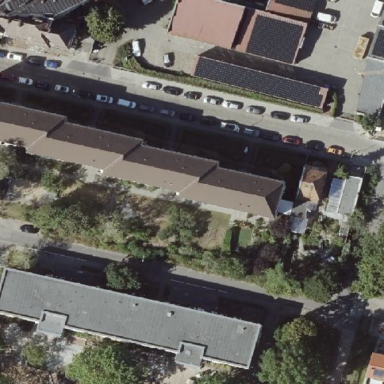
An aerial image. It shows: Hipped roof on apartment building.